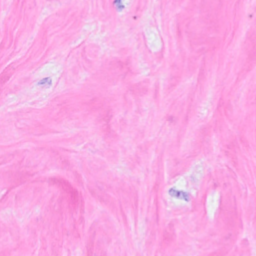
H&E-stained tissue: Breast